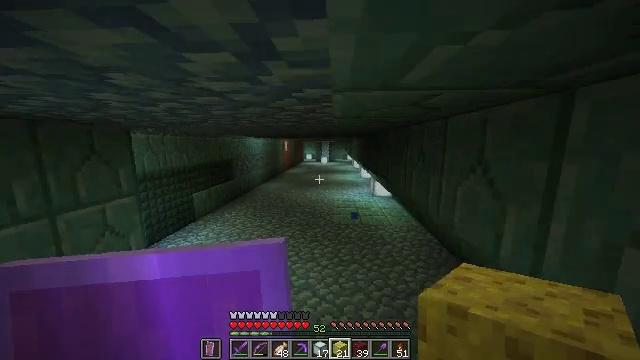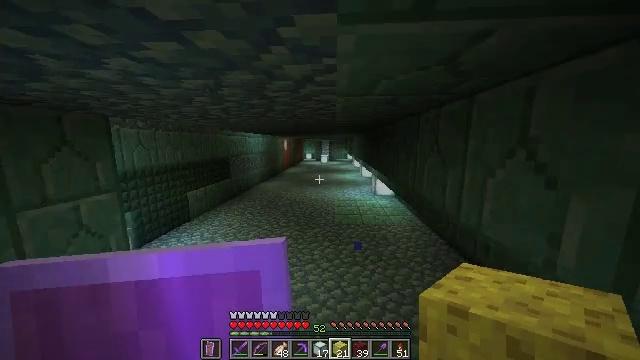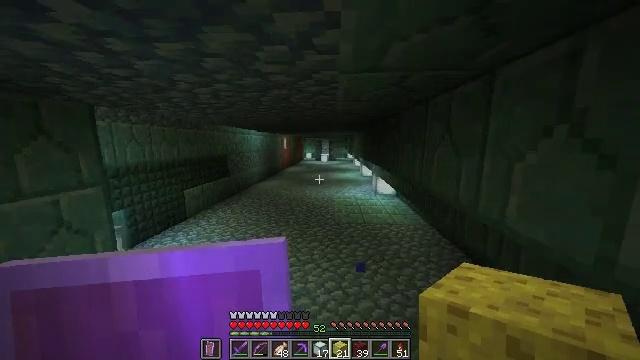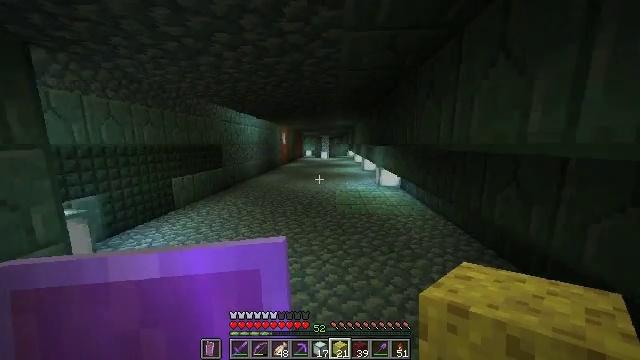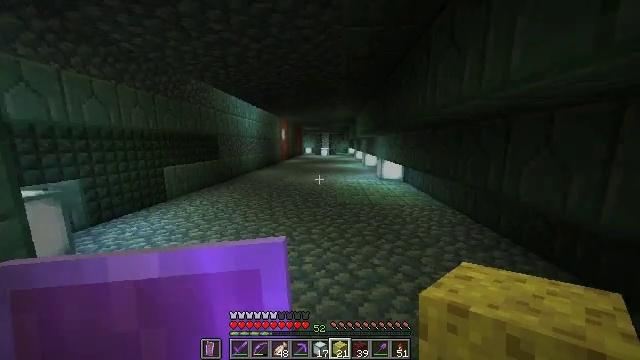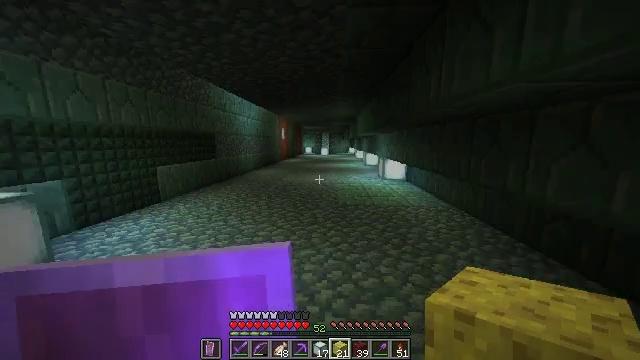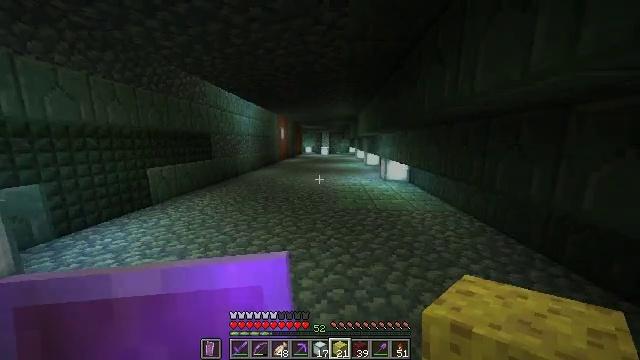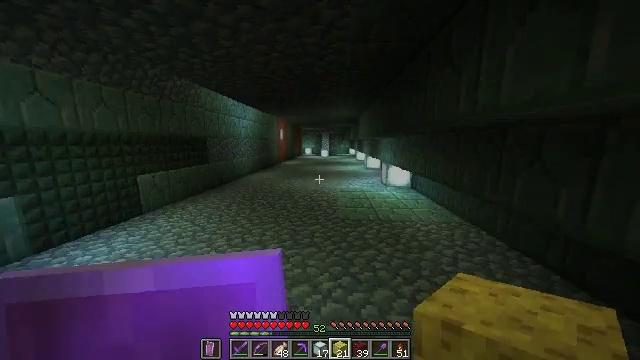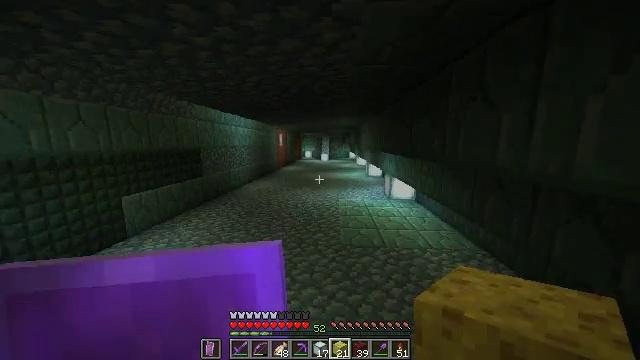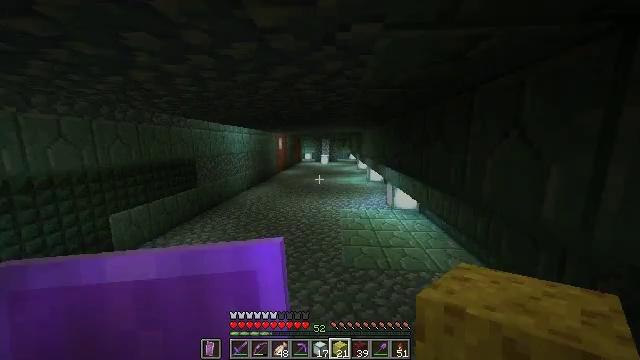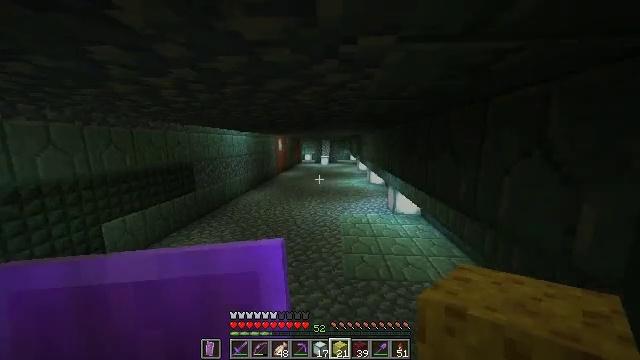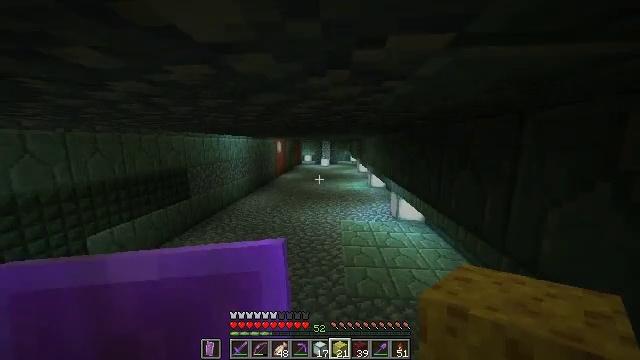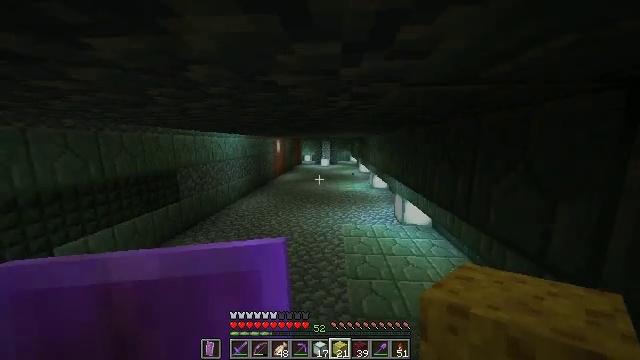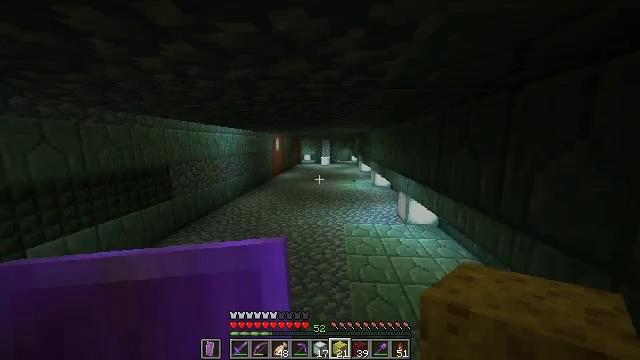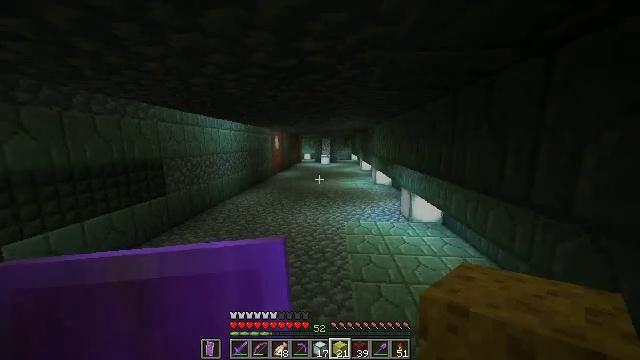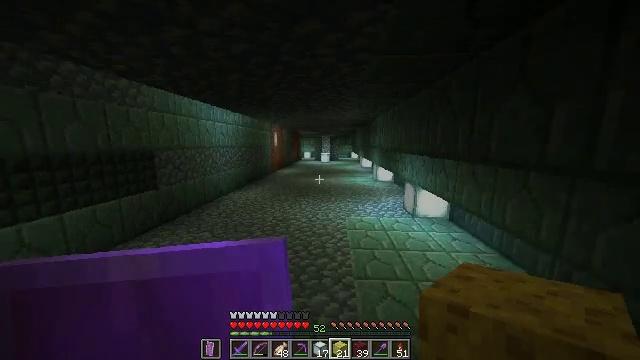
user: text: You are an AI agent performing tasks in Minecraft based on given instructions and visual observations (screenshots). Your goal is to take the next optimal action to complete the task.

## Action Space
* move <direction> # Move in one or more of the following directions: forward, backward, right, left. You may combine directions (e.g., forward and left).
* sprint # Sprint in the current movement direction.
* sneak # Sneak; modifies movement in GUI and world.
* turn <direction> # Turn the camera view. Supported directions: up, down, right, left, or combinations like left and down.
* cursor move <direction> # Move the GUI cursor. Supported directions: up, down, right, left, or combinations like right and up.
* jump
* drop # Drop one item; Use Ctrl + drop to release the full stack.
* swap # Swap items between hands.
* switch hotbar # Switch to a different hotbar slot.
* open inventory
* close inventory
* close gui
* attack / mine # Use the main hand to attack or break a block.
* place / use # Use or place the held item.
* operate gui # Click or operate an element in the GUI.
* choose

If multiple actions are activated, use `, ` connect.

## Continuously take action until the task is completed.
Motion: motion action
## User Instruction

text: Craft a sea lantern.
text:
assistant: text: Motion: move forward, sprint
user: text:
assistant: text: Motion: move forward, sprint
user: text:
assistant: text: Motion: move forward, sprint
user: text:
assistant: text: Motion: move forward, sprint
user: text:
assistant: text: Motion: move forward, sprint
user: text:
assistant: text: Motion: move forward, sprint
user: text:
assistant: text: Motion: move forward, sprint, jump
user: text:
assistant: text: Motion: move forward, sprint, jump
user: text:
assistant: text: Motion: move forward, sprint, jump
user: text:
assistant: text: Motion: move forward, sprint, jump
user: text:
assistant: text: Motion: move forward, sprint, jump
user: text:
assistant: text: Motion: move forward, sprint, jump
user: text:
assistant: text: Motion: move forward, sprint, jump
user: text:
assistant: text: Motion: move forward, sprint, jump
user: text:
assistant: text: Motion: move forward, sprint
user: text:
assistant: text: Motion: move forward, sprint
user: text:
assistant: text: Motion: move forward, sprint
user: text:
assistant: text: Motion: move forward, sprint
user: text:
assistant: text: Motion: move forward, sprint
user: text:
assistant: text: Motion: move forward, sprint, jump
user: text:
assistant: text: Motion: move forward, sprint, jump
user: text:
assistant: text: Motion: move forward, sprint, jump
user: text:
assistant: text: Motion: move forward, sprint, jump
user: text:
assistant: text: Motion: move forward, sprint
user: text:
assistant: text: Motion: move forward, sprint
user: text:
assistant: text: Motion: move forward, sprint
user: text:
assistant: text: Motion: move forward, sprint
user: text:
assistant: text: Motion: move forward, sprint
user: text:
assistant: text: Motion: move forward, sprint
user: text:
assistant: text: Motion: move forward, sprint